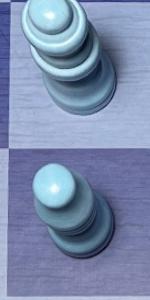
Label: Bishop_White